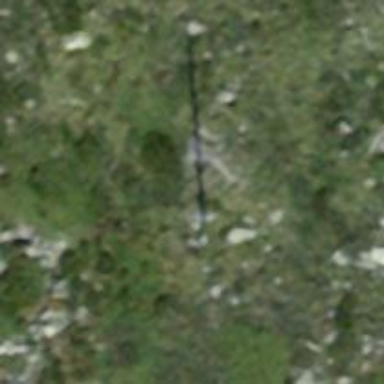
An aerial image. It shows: Power pole.